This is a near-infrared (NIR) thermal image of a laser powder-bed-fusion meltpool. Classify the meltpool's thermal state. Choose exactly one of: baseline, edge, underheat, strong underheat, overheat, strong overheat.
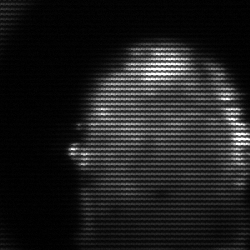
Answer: baseline